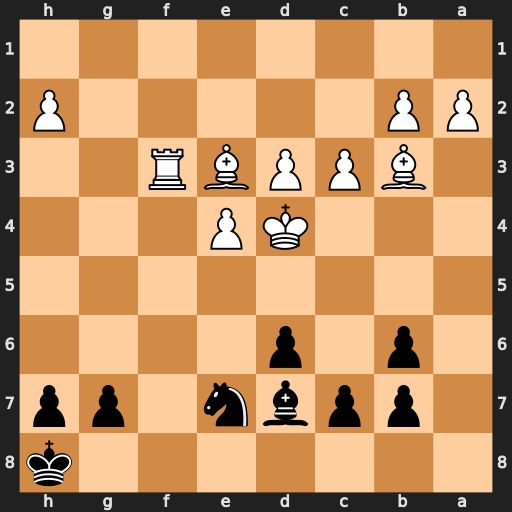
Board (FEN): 7k/1ppbn1pp/1p1p4/8/3KP3/1BPPBR2/PP5P/8
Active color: b
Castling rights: -
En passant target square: -
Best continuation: c5+ Kc4 b5#